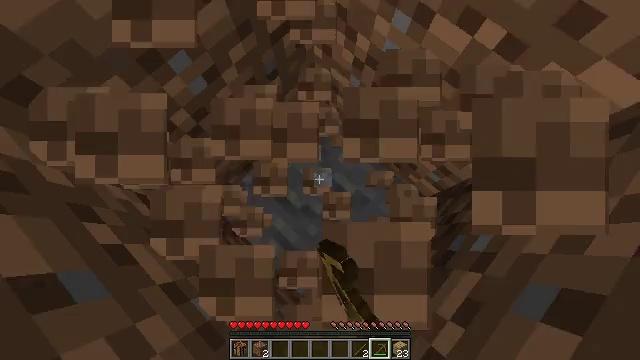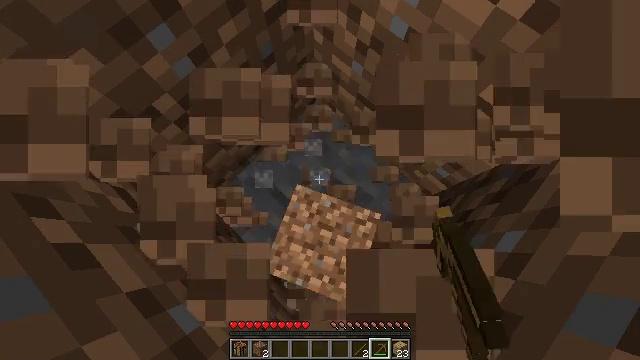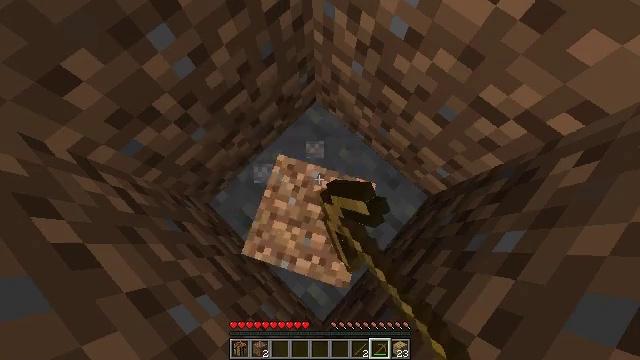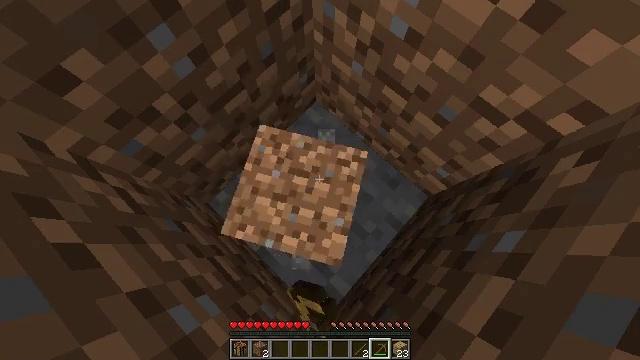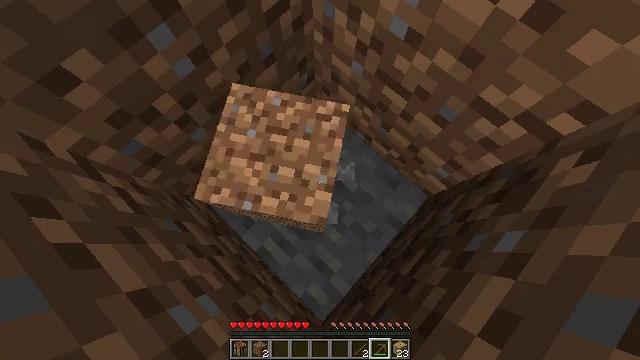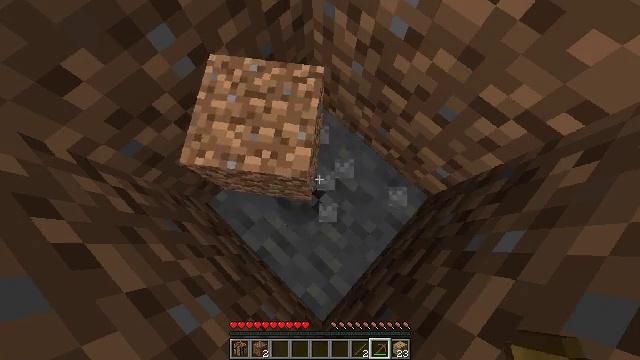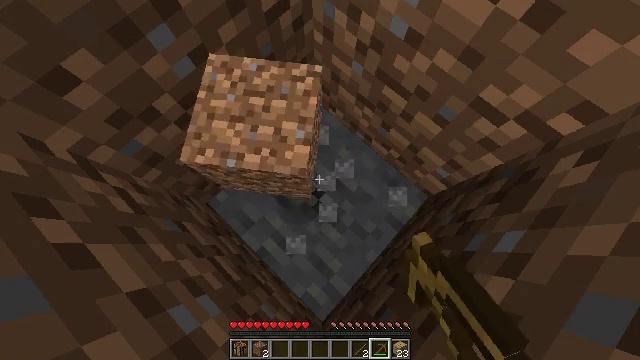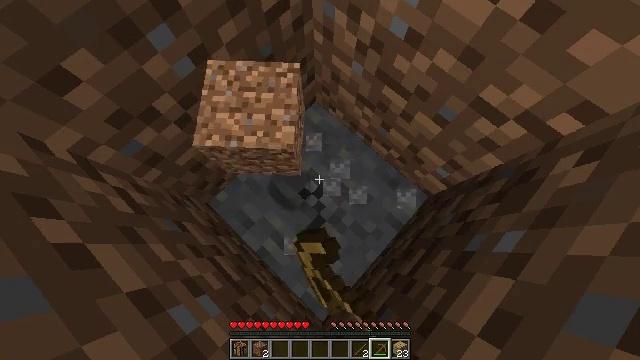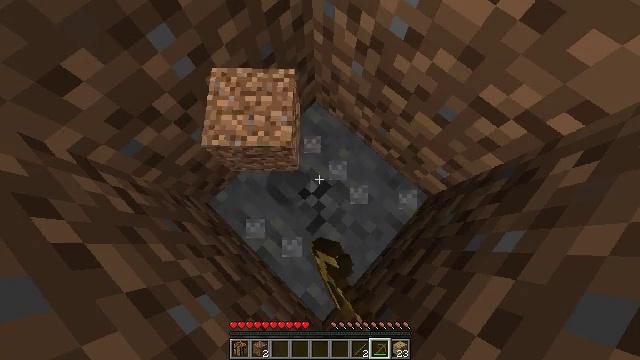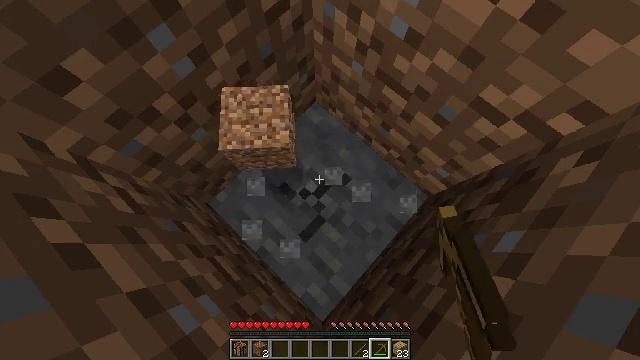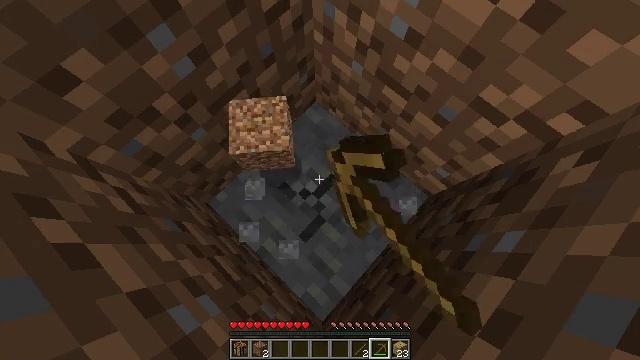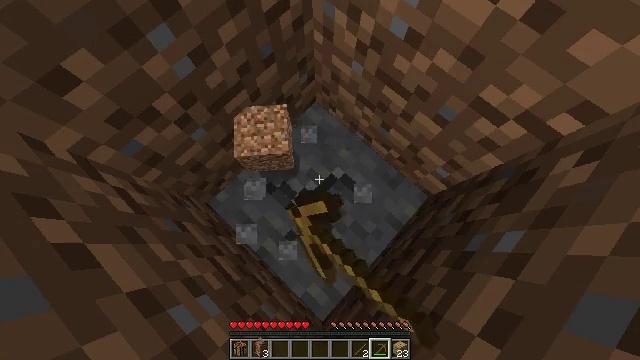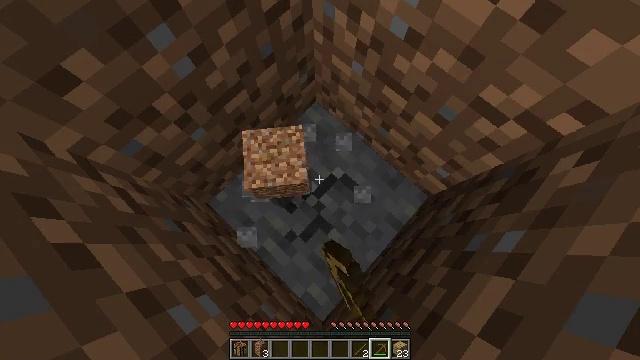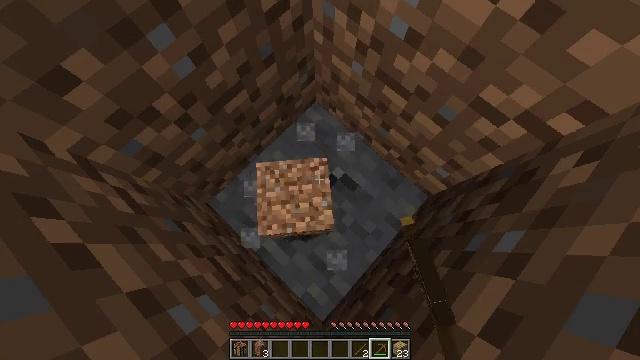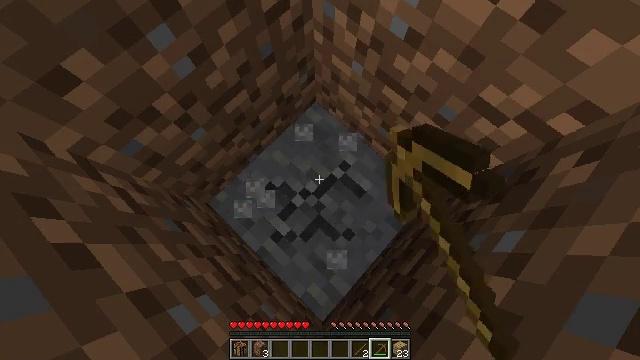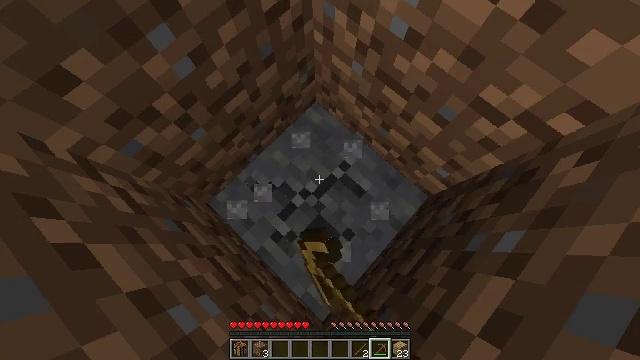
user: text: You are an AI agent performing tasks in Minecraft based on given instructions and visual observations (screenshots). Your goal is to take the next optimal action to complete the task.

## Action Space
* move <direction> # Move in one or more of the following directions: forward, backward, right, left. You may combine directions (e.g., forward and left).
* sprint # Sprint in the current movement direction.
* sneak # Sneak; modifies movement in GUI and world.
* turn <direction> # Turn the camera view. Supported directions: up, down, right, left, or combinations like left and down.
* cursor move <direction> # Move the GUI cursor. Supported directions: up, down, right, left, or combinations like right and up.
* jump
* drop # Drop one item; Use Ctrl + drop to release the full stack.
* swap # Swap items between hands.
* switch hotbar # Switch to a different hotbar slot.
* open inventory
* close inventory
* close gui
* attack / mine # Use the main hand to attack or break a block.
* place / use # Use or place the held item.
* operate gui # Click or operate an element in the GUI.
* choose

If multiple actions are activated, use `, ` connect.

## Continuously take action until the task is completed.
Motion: motion action
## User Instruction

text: Mine the andesite underground.
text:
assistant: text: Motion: attack / mine
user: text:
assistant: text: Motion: attack / mine
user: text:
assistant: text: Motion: attack / mine
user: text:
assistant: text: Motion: attack / mine
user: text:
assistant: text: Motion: attack / mine
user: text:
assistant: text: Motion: attack / mine
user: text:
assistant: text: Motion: attack / mine
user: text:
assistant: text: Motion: attack / mine
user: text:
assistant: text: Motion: attack / mine
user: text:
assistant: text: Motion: attack / mine
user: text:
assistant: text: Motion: attack / mine
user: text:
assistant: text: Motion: attack / mine
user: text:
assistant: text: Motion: attack / mine
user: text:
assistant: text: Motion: attack / mine
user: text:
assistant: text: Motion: attack / mine
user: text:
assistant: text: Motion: attack / mine
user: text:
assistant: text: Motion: attack / mine
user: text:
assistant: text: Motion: attack / mine
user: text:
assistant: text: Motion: attack / mine
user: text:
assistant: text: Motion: attack / mine
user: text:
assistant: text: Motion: attack / mine
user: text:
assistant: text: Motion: attack / mine
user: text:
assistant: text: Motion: attack / mine
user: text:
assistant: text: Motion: attack / mine
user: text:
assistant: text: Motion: attack / mine
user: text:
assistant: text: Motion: attack / mine
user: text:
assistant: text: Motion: attack / mine
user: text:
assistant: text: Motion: attack / mine
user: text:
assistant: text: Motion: attack / mine
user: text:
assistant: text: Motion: attack / mine